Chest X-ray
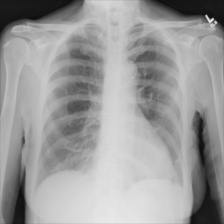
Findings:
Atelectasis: negative
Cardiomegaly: negative
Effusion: negative
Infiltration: negative
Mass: negative
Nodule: negative
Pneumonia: negative
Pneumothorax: negative
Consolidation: negative
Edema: negative
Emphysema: negative
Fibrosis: negative
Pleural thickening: negative
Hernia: negative